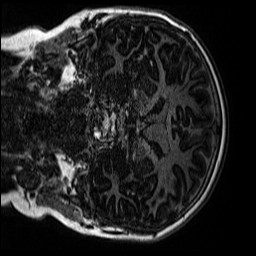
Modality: MP2RAGE
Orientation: coronal
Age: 13
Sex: male
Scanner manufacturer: siemens
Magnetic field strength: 3 T
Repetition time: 4 s
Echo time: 0.00299 s